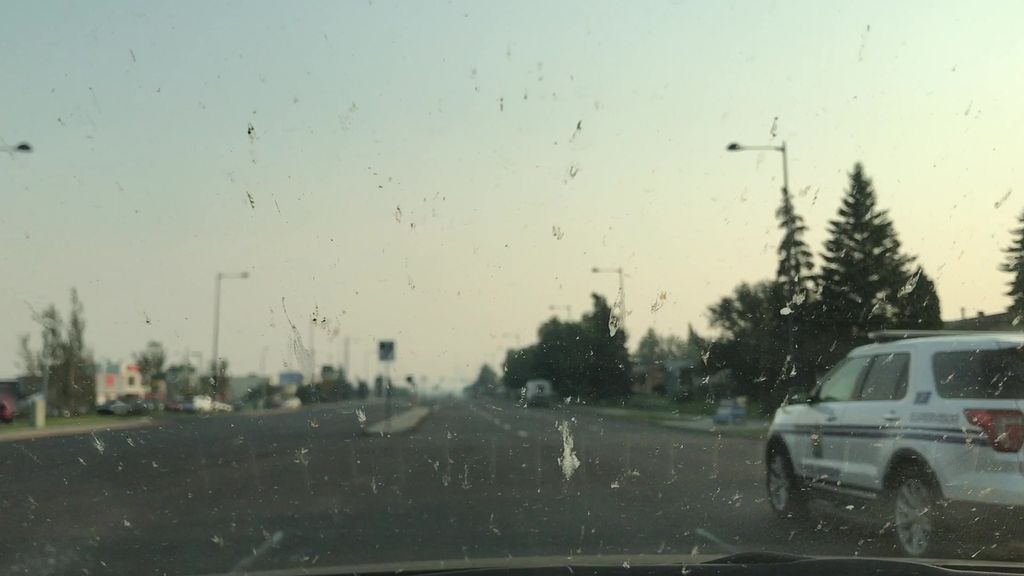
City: edmonton